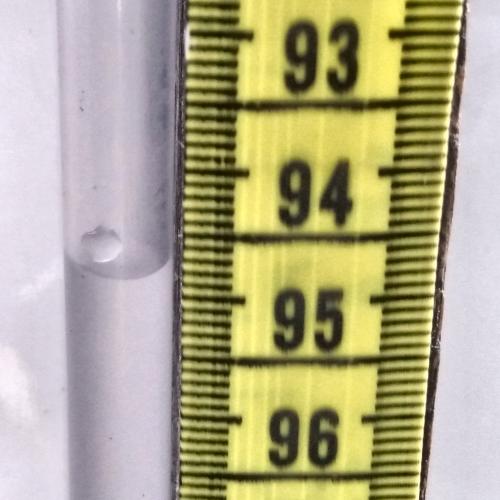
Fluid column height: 94.8 cm